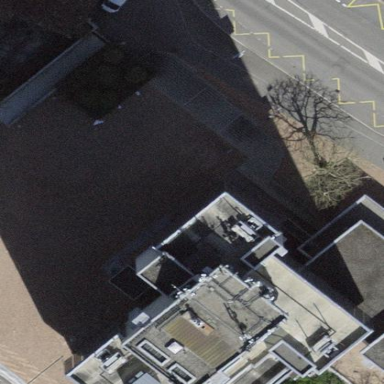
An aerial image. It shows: Public building.